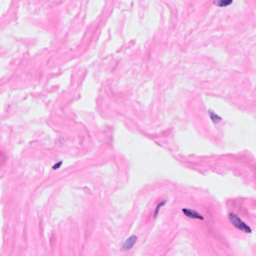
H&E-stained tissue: Breast